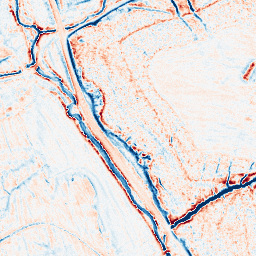
Category: edge_preserving
Decomposition family: anisotropic_diffusion
Decomposition parameters: iterations: 50
kappa: 30
gamma: 0.05
Upsampling method: regularized
Upsampling parameters: scale: 2
lambda_reg: 0.01
Upsampling scale: 2